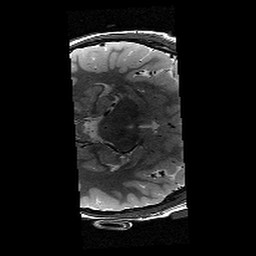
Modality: T2w
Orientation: axial
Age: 11
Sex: male
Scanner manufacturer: siemens
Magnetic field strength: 3 T
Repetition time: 9.23 s
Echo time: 0.067 s